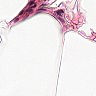
Metastatic tissue present: no